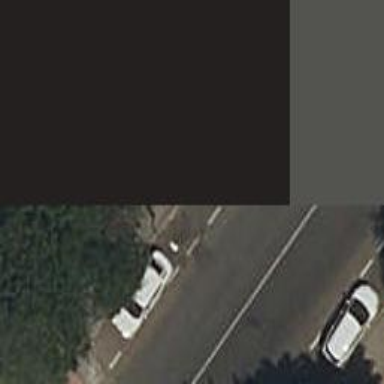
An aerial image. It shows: Taxi stand.